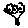
Label: flower